Question: I've just downloaded Android Studio and updated to 0.3.6 before trying to create a new project. I was able to see the creation screen, enter basic info for the new project, create icon etc, however when project creation process was finishing it would throw the error below:

Restarting Android Studio doesn't fix the problem. And from the launch screen shown above, I can't check out the IDE log for more details as the instruction says either.
Has anyone encountered this issue, and what's the fix?
I am on a Windows 7 64-bit machine and have Oracle JRockit 1.6.0 as the JVM if it helps.
---
Here's the essence from the log file @C:\Users\.AndroidStudioPreview\system\log\idea.log
> 2013-11-24 11:58:58,393 [ 33993] INFO -
.project.GradleProjectResolver - Gradle project resolve error
org.gradle.tooling.GradleConnectionException: Could not run build
action using Gradle distribution
'<URL>'. at
org.gradle.tooling.internal.consumer.ResultHandlerAdapter.onFailure(ResultHandlerAdapter.java:55)
at
org.gradle.tooling.internal.consumer.async.DefaultAsyncConsumerActionExecutor$1$1.run(DefaultAsyncConsumerActionExecutor.java:57)
at
org.gradle.internal.concurrent.DefaultExecutorFactory$StoppableExecutorImpl$1.run(DefaultExecutorFactory.java:66)
at
java.util.concurrent.ThreadPoolExecutor.runWorker(ThreadPoolExecutor.java:1145)
at
java.util.concurrent.ThreadPoolExecutor$Worker.run(ThreadPoolExecutor.java:615)
at java.lang.Thread.run(Thread.java:724) at
org.gradle.tooling.internal.consumer.BlockingResultHandler.getResult(BlockingResultHandler.java:46)
at
org.gradle.tooling.internal.consumer.DefaultBuildActionExecuter.run(DefaultBuildActionExecuter.java:43)
at
org.jetbrains.plugins.gradle.service.project.GradleProjectResolver.doResolveProjectInfo(GradleProjectResolver.java:163)
at
org.jetbrains.plugins.gradle.service.project.GradleProjectResolver.access$000(GradleProjectResolver.java:60)
at
org.jetbrains.plugins.gradle.service.project.GradleProjectResolver$1.fun(GradleProjectResolver.java:116)
at
org.jetbrains.plugins.gradle.service.project.GradleProjectResolver$1.fun(GradleProjectResolver.java:112)
at
org.jetbrains.plugins.gradle.service.project.GradleExecutionHelper.execute(GradleExecutionHelper.java:190)
at
org.jetbrains.plugins.gradle.service.project.GradleProjectResolver.resolveProjectInfo(GradleProjectResolver.java:112)
at
org.jetbrains.plugins.gradle.service.project.GradleProjectResolver.resolveProjectInfo(GradleProjectResolver.java:60)
at
com.intellij.openapi.externalSystem.service.remote.RemoteExternalSystemProjectResolverImpl$1.produce(RemoteExternalSystemProjectResolverImpl.java:41)
at
com.intellij.openapi.externalSystem.service.remote.RemoteExternalSystemProjectResolverImpl$1.produce(RemoteExternalSystemProjectResolverImpl.java:37)
at
com.intellij.openapi.externalSystem.service.remote.AbstractRemoteExternalSystemService.execute(AbstractRemoteExternalSystemService.java:59)
at
com.intellij.openapi.externalSystem.service.remote.RemoteExternalSystemProjectResolverImpl.resolveProjectInfo(RemoteExternalSystemProjectResolverImpl.java:37)
at
com.intellij.openapi.externalSystem.service.remote.wrapper.ExternalSystemProjectResolverWrapper.resolveProjectInfo(ExternalSystemProjectResolverWrapper.java:49)
at
com.intellij.openapi.externalSystem.service.internal.ExternalSystemResolveProjectTask.doExecute(ExternalSystemResolveProjectTask.java:53)
at
com.intellij.openapi.externalSystem.service.internal.AbstractExternalSystemTask.execute(AbstractExternalSystemTask.java:130)
at
com.intellij.openapi.externalSystem.service.internal.AbstractExternalSystemTask.execute(AbstractExternalSystemTask.java:120)
at
com.intellij.openapi.externalSystem.util.ExternalSystemUtil$3.execute(ExternalSystemUtil.java:441)
at
com.intellij.openapi.externalSystem.util.ExternalSystemUtil$4$1.run(ExternalSystemUtil.java:495)
at
com.intellij.openapi.progress.impl.ProgressManagerImpl$TaskRunnable.run(ProgressManagerImpl.java:464)
at
com.intellij.openapi.progress.impl.ProgressManagerImpl$6.run(ProgressManagerImpl.java:274)
at
com.intellij.openapi.progress.impl.ProgressManagerImpl$2.run(ProgressManagerImpl.java:178)
at
com.intellij.openapi.progress.ProgressManager.executeProcessUnderProgress(ProgressManager.java:209)
at
com.intellij.openapi.progress.impl.ProgressManagerImpl.executeProcessUnderProgress(ProgressManagerImpl.java:212)
at
com.intellij.openapi.progress.impl.ProgressManagerImpl.runProcess(ProgressManagerImpl.java:171)
at
com.intellij.openapi.application.impl.ApplicationImpl$10$1.run(ApplicationImpl.java:657)
at
com.intellij.openapi.application.impl.ApplicationImpl$8.run(ApplicationImpl.java:435)
at
java.util.concurrent.Executors$RunnableAdapter.call(Executors.java:471)
at java.util.concurrent.FutureTask$Sync.innerRun(FutureTask.java:334)
at java.util.concurrent.FutureTask.run(FutureTask.java:166) at
java.util.concurrent.ThreadPoolExecutor.runWorker(ThreadPoolExecutor.java:1145)
at
java.util.concurrent.ThreadPoolExecutor$Worker.run(ThreadPoolExecutor.java:615)
at java.lang.Thread.run(Thread.java:724) at
com.intellij.openapi.application.impl.ApplicationImpl$1$1.run(ApplicationImpl.java:152)
Caused by: org.gradle.internal.UncheckedException:
java.io.StreamCorruptedException: invalid type code: 00 Caused by:
java.io.StreamCorruptedException: invalid type code: 00 at
java.io.ObjectInputStream$BlockDataInputStream.readBlockHeader(ObjectInputStream.java:2486)
at
java.io.ObjectInputStream$BlockDataInputStream.refill(ObjectInputStream.java:2521)
at
java.io.ObjectInputStream$BlockDataInputStream.read(ObjectInputStream.java:2593)
at java.io.DataInputStream.readInt(DataInputStream.java:370) at
java.io.ObjectInputStream$BlockDataInputStream.readInt(ObjectInputStream.java:2798)
at java.io.ObjectInputStream.readInt(ObjectInputStream.java:948) at
java.util.HashMap.readObject(HashMap.java:1213) at
sun.reflect.NativeMethodAccessorImpl.invoke0(Native Method) at
sun.reflect.NativeMethodAccessorImpl.invoke(NativeMethodAccessorImpl.java:39)
at
sun.reflect.DelegatingMethodAccessorImpl.invoke(DelegatingMethodAccessorImpl.java:25)
at java.lang.reflect.Method.invoke(Method.java:597) at
java.io.ObjectStreamClass.invokeReadObject(ObjectStreamClass.java:969)
at
java.io.ObjectInputStream.readSerialData(ObjectInputStream.java:1871)
at
java.io.ObjectInputStream.readOrdinaryObject(ObjectInputStream.java:1775)
at java.io.ObjectInputStream.readObject0(ObjectInputStream.java:1327)
at
java.io.ObjectInputStream.defaultReadFields(ObjectInputStream.java:1969)
at
java.io.ObjectInputStream.readSerialData(ObjectInputStream.java:1893)
at
java.io.ObjectInputStream.readOrdinaryObject(ObjectInputStream.java:1775)
at java.io.ObjectInputStream.readObject0(ObjectInputStream.java:1327)
at
java.io.ObjectInputStream.defaultReadFields(ObjectInputStream.java:1969)
at
java.io.ObjectInputStream.readSerialData(ObjectInputStream.java:1893)
at
java.io.ObjectInputStream.readOrdinaryObject(ObjectInputStream.java:1775)
at java.io.ObjectInputStream.readObject0(ObjectInputStream.java:1327)
at
java.io.ObjectInputStream.defaultReadFields(ObjectInputStream.java:1969)
at
java.io.ObjectInputStream.readSerialData(ObjectInputStream.java:1893)
at
java.io.ObjectInputStream.readOrdinaryObject(ObjectInputStream.java:1775)
at java.io.ObjectInputStream.readObject0(ObjectInputStream.java:1327)
at java.io.ObjectInputStream.readObject(ObjectInputStream.java:349)
at
org.gradle.tooling.internal.provider.PayloadSerializer.deserialize(PayloadSerializer.java:150)
at
org.gradle.tooling.internal.provider.ClientProvidedBuildAction.run(ClientProvidedBuildAction.java:43)
at
org.gradle.tooling.internal.provider.ClientProvidedBuildAction.run(ClientProvidedBuildAction.java:33)
at
org.gradle.tooling.internal.provider.ConfiguringBuildAction.run(ConfiguringBuildAction.java:108)
at
org.gradle.launcher.exec.InProcessBuildActionExecuter.execute(InProcessBuildActionExecuter.java:35)
at
org.gradle.launcher.daemon.server.exec.ExecuteBuild.doBuild(ExecuteBuild.java:45)
at
org.gradle.launcher.daemon.server.exec.BuildCommandOnly.execute(BuildCommandOnly.java:35)
at
org.gradle.launcher.daemon.server.exec.DaemonCommandExecution.proceed(DaemonCommandExecution.java:126)
at
org.gradle.launcher.daemon.server.exec.WatchForDisconnection.execute(WatchForDisconnection.java:42)
at
org.gradle.launcher.daemon.server.exec.DaemonCommandExecution.proceed(DaemonCommandExecution.java:126)
at
org.gradle.launcher.daemon.server.exec.ResetDeprecationLogger.execute(ResetDeprecationLogger.java:25)
at
org.gradle.launcher.daemon.server.exec.DaemonCommandExecution.proceed(DaemonCommandExecution.java:126)
at
org.gradle.launcher.daemon.server.exec.StartStopIfBuildAndStop.execute(StartStopIfBuildAndStop.java:34)
at
org.gradle.launcher.daemon.server.exec.DaemonCommandExecution.proceed(DaemonCommandExecution.java:126)
at
org.gradle.launcher.daemon.server.exec.ReturnResult.execute(ReturnResult.java:37)
at
org.gradle.launcher.daemon.server.exec.DaemonCommandExecution.proceed(DaemonCommandExecution.java:126)
at
org.gradle.launcher.daemon.server.exec.ForwardClientInput$2.call(ForwardClientInput.java:72)
at
org.gradle.launcher.daemon.server.exec.ForwardClientInput$2.call(ForwardClientInput.java:69)
at org.gradle.util.Swapper.swap(Swapper.java:38) at
org.gradle.launcher.daemon.server.exec.ForwardClientInput.execute(ForwardClientInput.java:69)
at
org.gradle.launcher.daemon.server.exec.DaemonCommandExecution.proceed(DaemonCommandExecution.java:126)
at
org.gradle.launcher.daemon.server.exec.LogToClient.doBuild(LogToClient.java:60)
at
org.gradle.launcher.daemon.server.exec.BuildCommandOnly.execute(BuildCommandOnly.java:35)
at
org.gradle.launcher.daemon.server.exec.DaemonCommandExecution.proceed(DaemonCommandExecution.java:126)
at
org.gradle.launcher.daemon.server.exec.EstablishBuildEnvironment.doBuild(EstablishBuildEnvironment.java:59)
at
org.gradle.launcher.daemon.server.exec.BuildCommandOnly.execute(BuildCommandOnly.java:35)
at
org.gradle.launcher.daemon.server.exec.DaemonCommandExecution.proceed(DaemonCommandExecution.java:126)
at
org.gradle.launcher.daemon.server.exec.StartBuildOrRespondWithBusy$1.run(StartBuildOrRespondWithBusy.java:46)
at
org.gradle.launcher.daemon.server.DaemonStateCoordinator.runCommand(DaemonStateCoordinator.java:186)
at
org.gradle.launcher.daemon.server.exec.StartBuildOrRespondWithBusy.doBuild(StartBuildOrRespondWithBusy.java:49)
at
org.gradle.launcher.daemon.server.exec.BuildCommandOnly.execute(BuildCommandOnly.java:35)
at
org.gradle.launcher.daemon.server.exec.DaemonCommandExecution.proceed(DaemonCommandExecution.java:126)
at
org.gradle.launcher.daemon.server.exec.HandleStop.execute(HandleStop.java:36)
at
org.gradle.launcher.daemon.server.exec.DaemonCommandExecution.proceed(DaemonCommandExecution.java:126)
at
org.gradle.launcher.daemon.server.exec.CatchAndForwardDaemonFailure.execute(CatchAndForwardDaemonFailure.java:32)
at
org.gradle.launcher.daemon.server.exec.DaemonCommandExecution.proceed(DaemonCommandExecution.java:126)
at
org.gradle.launcher.daemon.server.exec.DefaultDaemonCommandExecuter.executeCommand(DefaultDaemonCommandExecuter.java:56)
at
org.gradle.launcher.daemon.server.DefaultIncomingConnectionHandler$ConnectionWorker.handleCommand(DefaultIncomingConnectionHandler.java:155)
at
org.gradle.launcher.daemon.server.DefaultIncomingConnectionHandler$ConnectionWorker.receiveAndHandleCommand(DefaultIncomingConnectionHandler.java:128)
at
org.gradle.launcher.daemon.server.DefaultIncomingConnectionHandler$ConnectionWorker.run(DefaultIncomingConnectionHandler.java:116)
at
org.gradle.internal.concurrent.DefaultExecutorFactory$StoppableExecutorImpl$1.run(DefaultExecutorFactory.java:66)
at
java.util.concurrent.ThreadPoolExecutor$Worker.runTask(ThreadPoolExecutor.java:895)
at
java.util.concurrent.ThreadPoolExecutor$Worker.run(ThreadPoolExecutor.java:919)
at java.lang.Thread.run(Thread.java:662)
The thing is that I can download '<URL>' without issues, so I don't know why Android Studio would fail to obtain it. Is it possible for me to manually put the file somewhere so the action would not fail?
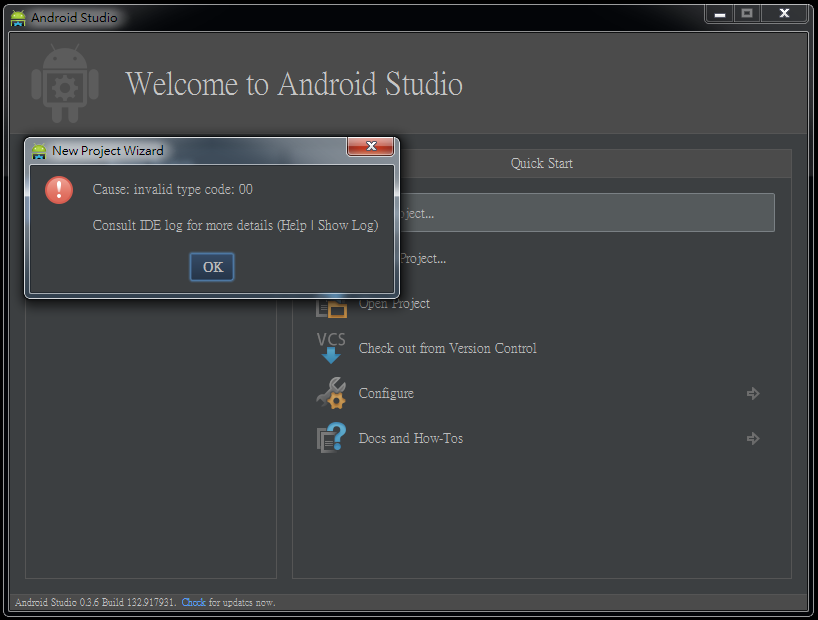
Answer: It turns out that Gradle (or Android Studio) doesn't like for JRocket JVM to be set as the default Java runime.
Set JAVA_HOME to use JDK completely fixed the problem as far as I can tell.